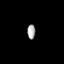
Tissue: prostate
Cell type: Myeloid cells
Senescence score: 0.3037
Nuclear area (px): 115
Mean DAPI intensity: 167.678